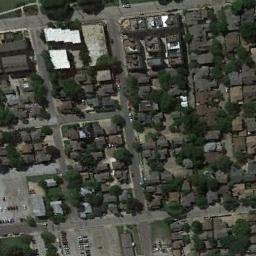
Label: dense_residential